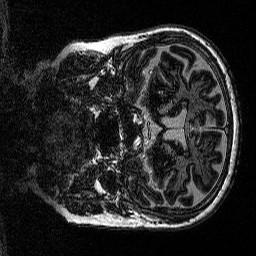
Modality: MP2RAGE
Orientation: coronal
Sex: female
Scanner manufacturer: siemens
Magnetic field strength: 3 T
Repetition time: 5 s
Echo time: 0.00292 s